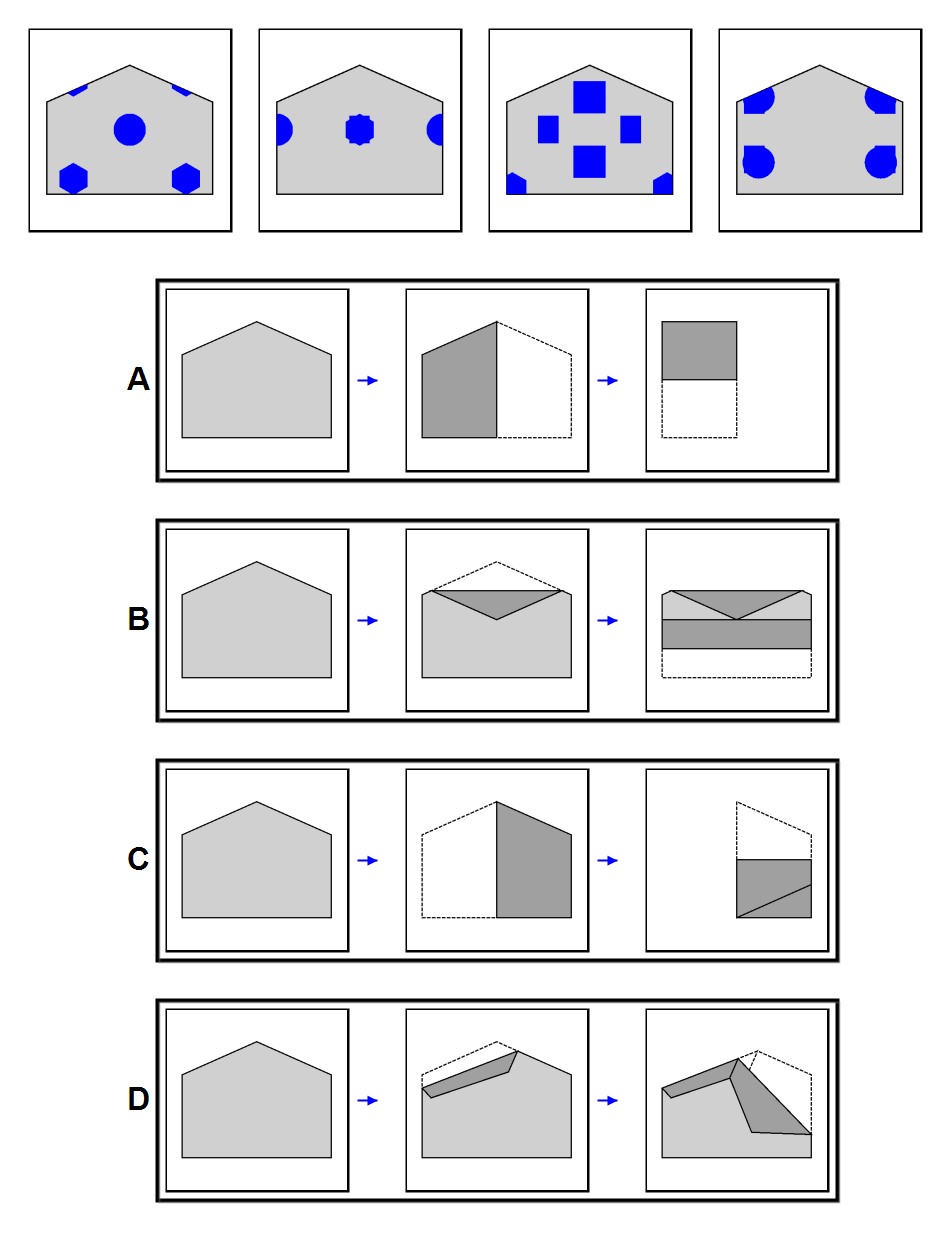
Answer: A